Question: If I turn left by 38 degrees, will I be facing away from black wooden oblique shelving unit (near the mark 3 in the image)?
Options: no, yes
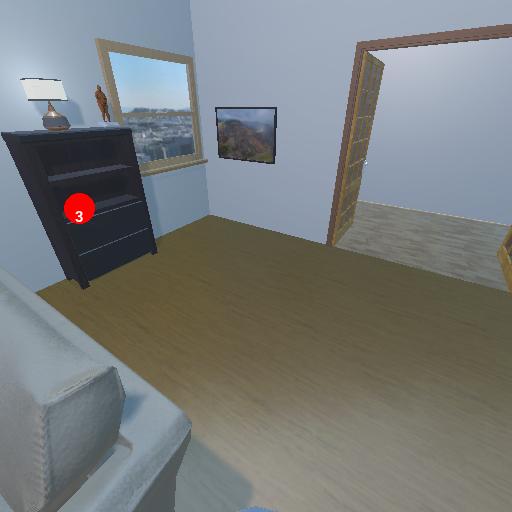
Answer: no